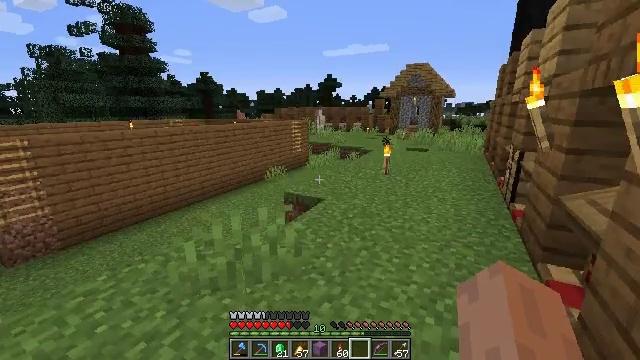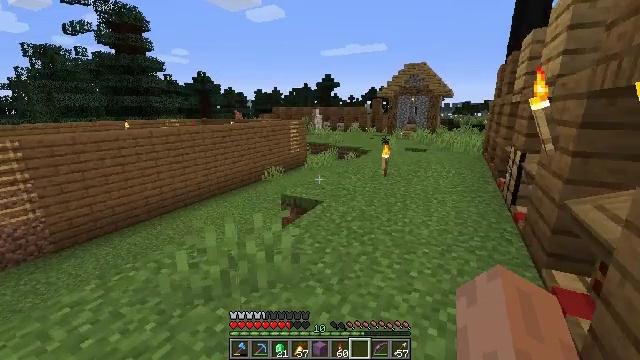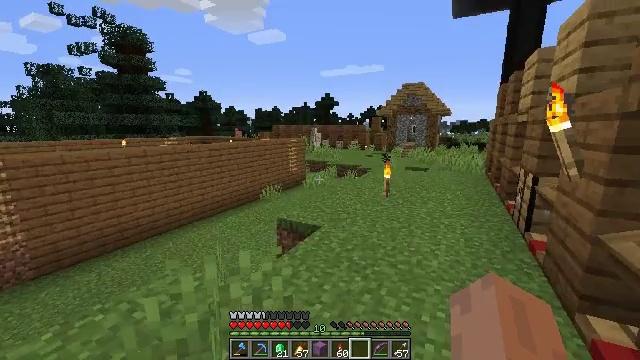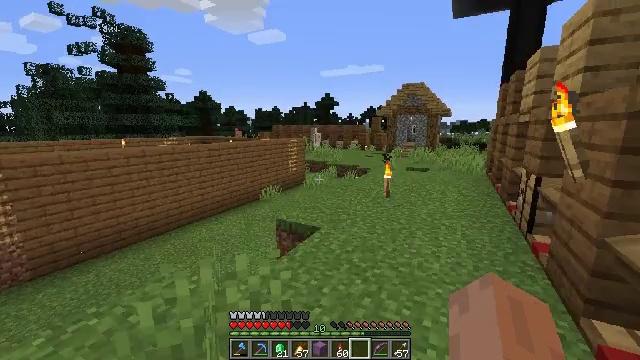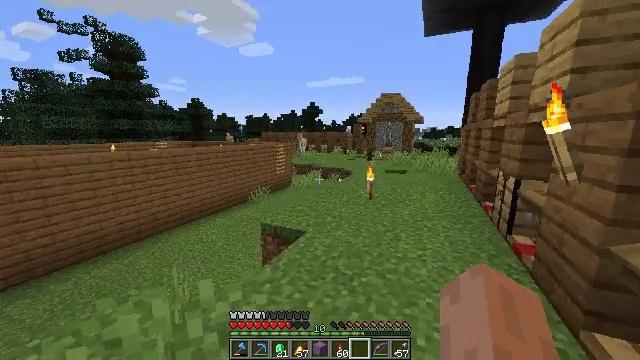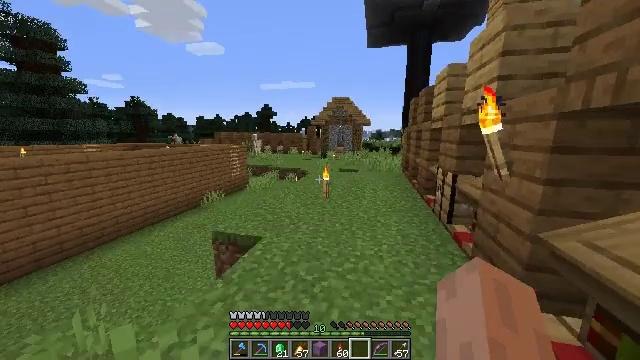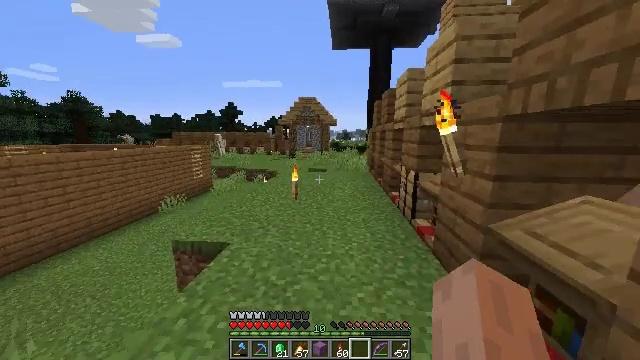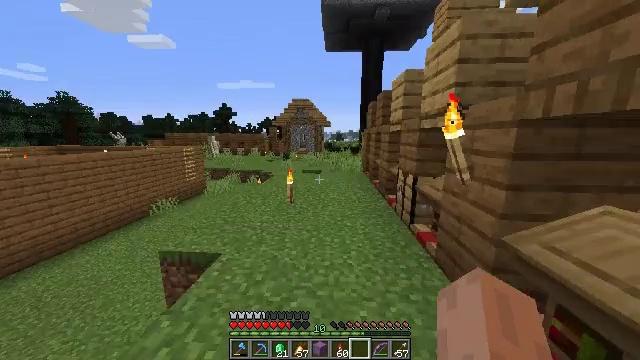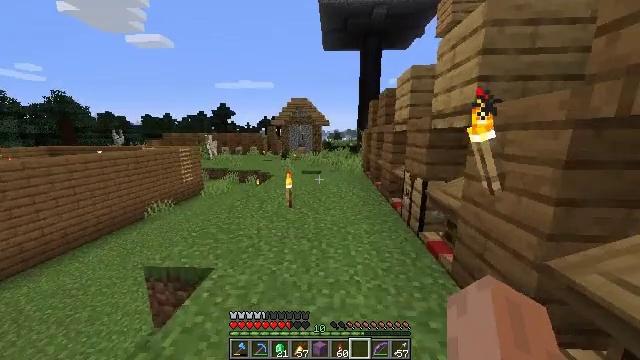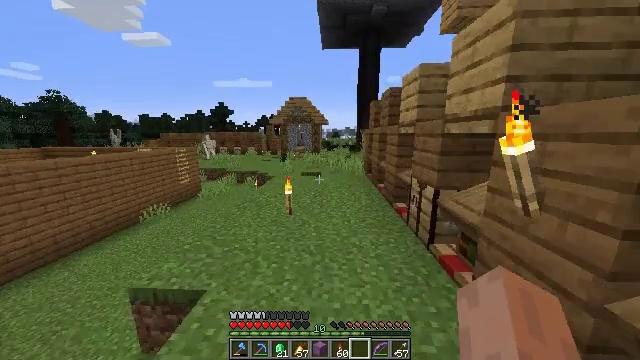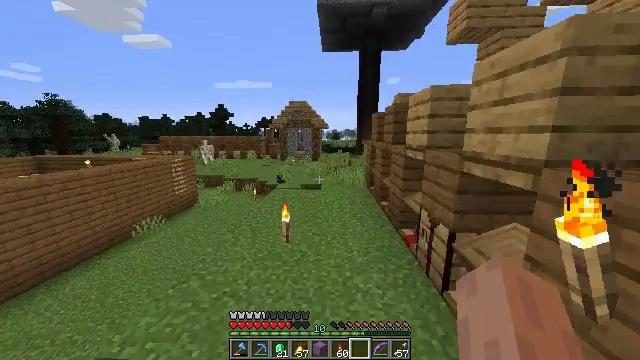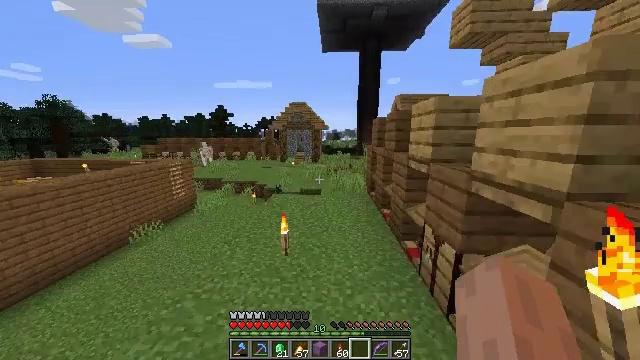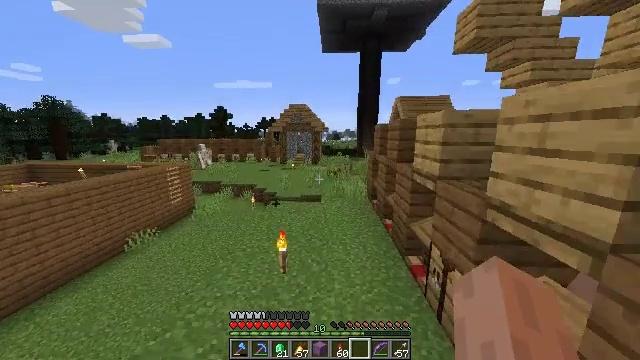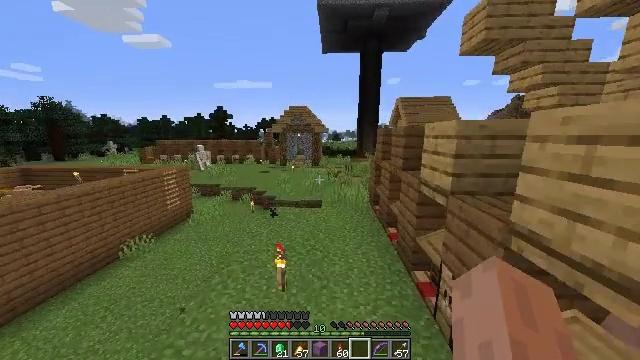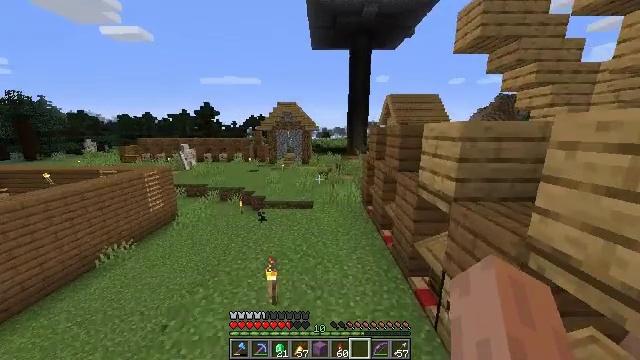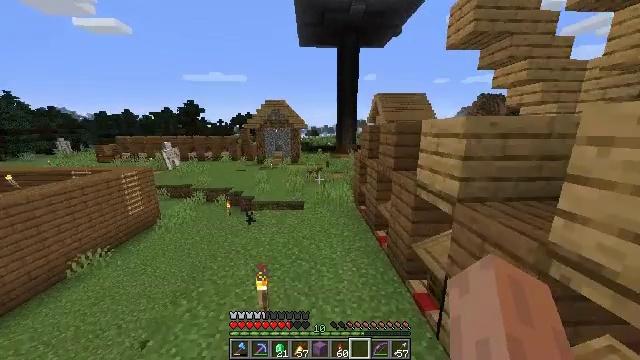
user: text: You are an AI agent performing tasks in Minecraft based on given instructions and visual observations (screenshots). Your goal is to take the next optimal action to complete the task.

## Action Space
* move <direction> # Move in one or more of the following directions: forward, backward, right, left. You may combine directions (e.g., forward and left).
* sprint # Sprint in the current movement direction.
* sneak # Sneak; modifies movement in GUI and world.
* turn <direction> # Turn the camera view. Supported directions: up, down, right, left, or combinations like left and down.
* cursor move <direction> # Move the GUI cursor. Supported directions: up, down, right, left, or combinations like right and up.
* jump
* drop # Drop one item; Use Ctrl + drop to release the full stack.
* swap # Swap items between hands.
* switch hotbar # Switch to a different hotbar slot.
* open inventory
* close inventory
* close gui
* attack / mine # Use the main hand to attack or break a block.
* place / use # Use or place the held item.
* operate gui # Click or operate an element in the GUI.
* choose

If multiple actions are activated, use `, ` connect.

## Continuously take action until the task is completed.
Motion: motion action
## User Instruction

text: Retrieve the lectern from the structure.
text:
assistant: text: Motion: move forward
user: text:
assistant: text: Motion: move forward, turn up
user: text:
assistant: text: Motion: move forward, sprint
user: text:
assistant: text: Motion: move forward, sprint, turn right
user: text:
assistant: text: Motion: move forward, sprint, turn right
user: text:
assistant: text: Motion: move forward, sprint, turn right
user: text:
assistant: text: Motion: move forward, sprint, turn right
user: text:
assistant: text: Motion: move forward, sprint
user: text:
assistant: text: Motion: move forward, sprint, jump
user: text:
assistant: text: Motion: move forward, sprint, jump
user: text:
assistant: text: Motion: move forward, sprint, jump
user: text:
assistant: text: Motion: move forward and move left, sprint, jump
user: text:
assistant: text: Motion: move forward and move left, sprint, jump
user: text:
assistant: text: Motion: move forward and move left, sprint, turn right, jump
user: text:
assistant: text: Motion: move forward and move left, sprint, turn right, jump
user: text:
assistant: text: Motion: move forward and move left, sprint, turn right, jump
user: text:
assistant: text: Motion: move forward and move left, sprint, turn right, jump
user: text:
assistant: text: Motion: move forward and move left, sprint, turn right and down, jump
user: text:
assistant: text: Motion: move forward and move left, sprint, turn right and down
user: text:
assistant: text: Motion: move forward and move left, sprint, turn right
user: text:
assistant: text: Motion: move forward and move left, sprint, turn right
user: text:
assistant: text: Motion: move forward and move left, sprint
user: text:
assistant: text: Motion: move forward and move left, sprint
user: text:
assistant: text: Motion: move forward, sprint, turn right
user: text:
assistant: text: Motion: move forward, sprint, turn right and up
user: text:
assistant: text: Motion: move forward, sprint, turn right
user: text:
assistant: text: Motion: move forward, sprint, turn right
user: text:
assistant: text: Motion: move forward and move right, sprint, turn right
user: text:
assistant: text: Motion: move forward and move right, sprint
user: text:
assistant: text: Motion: move forward and move right, sprint